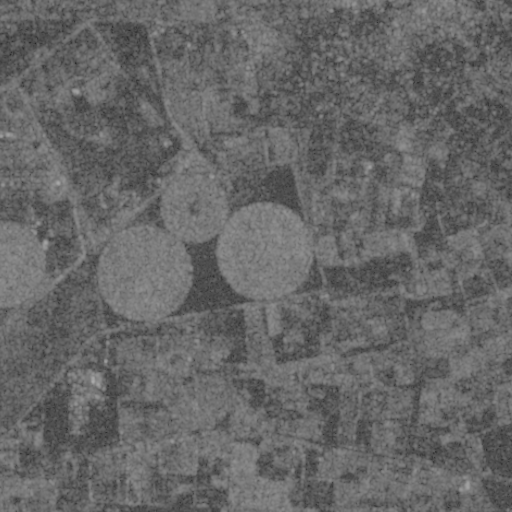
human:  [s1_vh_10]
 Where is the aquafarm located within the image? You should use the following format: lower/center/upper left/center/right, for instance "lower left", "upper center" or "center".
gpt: The aquafarm is located in the upper left of the image.
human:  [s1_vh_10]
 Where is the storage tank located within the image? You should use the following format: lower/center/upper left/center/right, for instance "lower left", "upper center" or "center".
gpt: The storage tank is located in the center left of the image.
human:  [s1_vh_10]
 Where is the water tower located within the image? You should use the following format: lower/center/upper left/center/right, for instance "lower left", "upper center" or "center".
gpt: The water tower is located in the upper left of the image.
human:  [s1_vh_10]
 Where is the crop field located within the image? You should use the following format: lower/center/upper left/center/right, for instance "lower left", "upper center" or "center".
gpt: There is no crop field in the image.

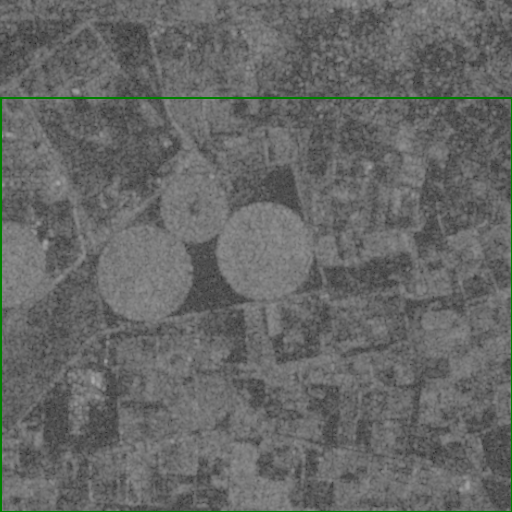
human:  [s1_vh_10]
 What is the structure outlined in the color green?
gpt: The structure outlined in green is a crop field.
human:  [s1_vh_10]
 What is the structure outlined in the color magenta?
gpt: There is no magenta outline.